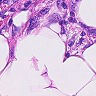
Metastatic tissue present: yes